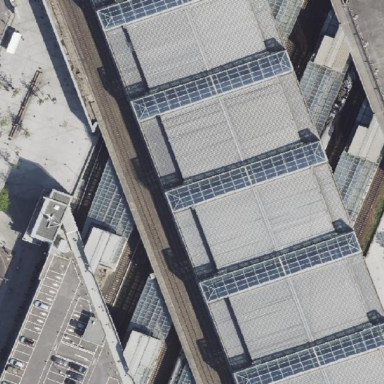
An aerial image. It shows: Flat-roofed train station building.